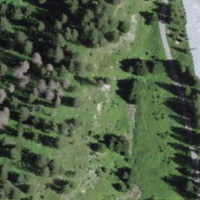
EUNIS habitat code: 43
Species observed at this site:
Vaccinium vitis-idaea
Carduus personata